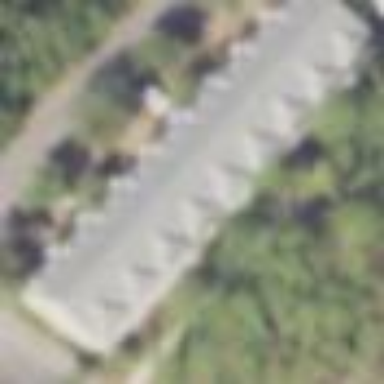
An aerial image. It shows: Terrace building.